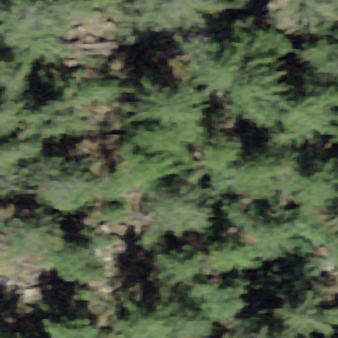
Label: other